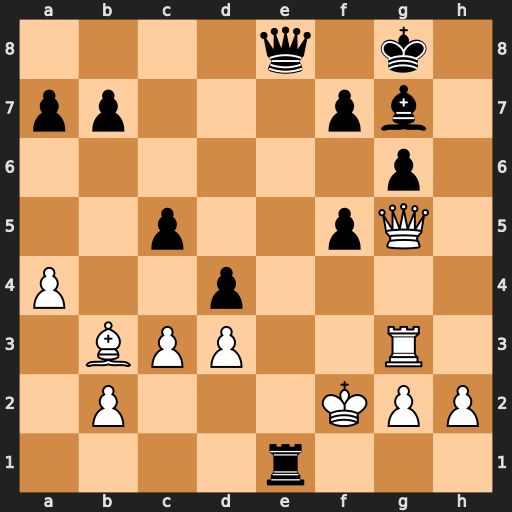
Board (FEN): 4q1k1/pp3pb1/6p1/2p2pQ1/P2p4/1BPP2R1/1P3KPP/4r3
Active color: w
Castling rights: -
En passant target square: -
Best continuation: Bxf7+ Qxf7 Kxe1